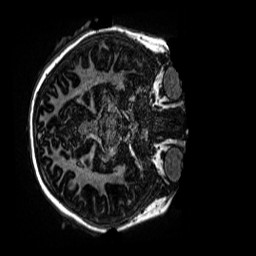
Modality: MP2RAGE
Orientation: axial
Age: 9
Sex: female
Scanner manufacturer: siemens
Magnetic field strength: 3 T
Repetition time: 4 s
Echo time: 0.00299 s